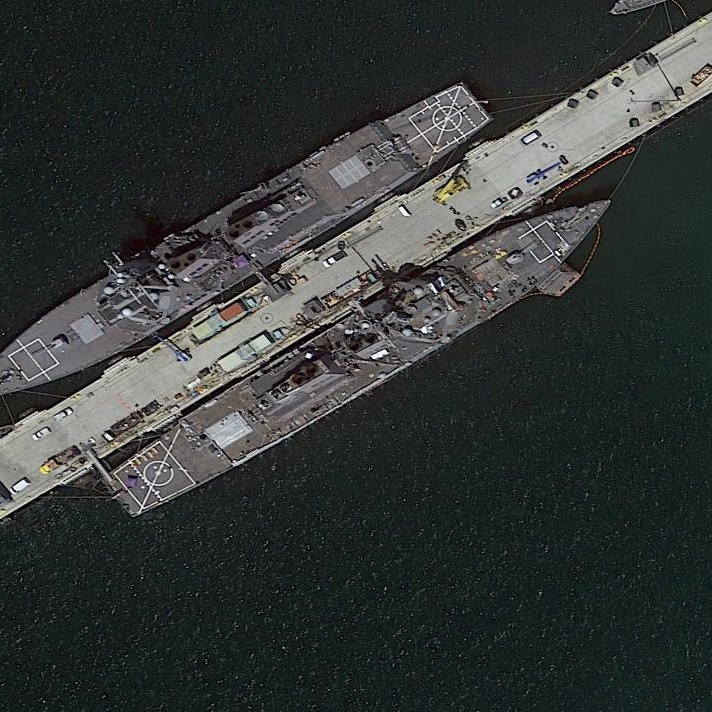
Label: destroyer